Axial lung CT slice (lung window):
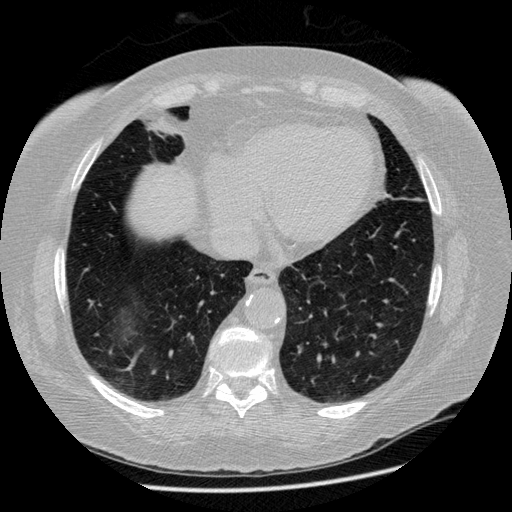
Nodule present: no